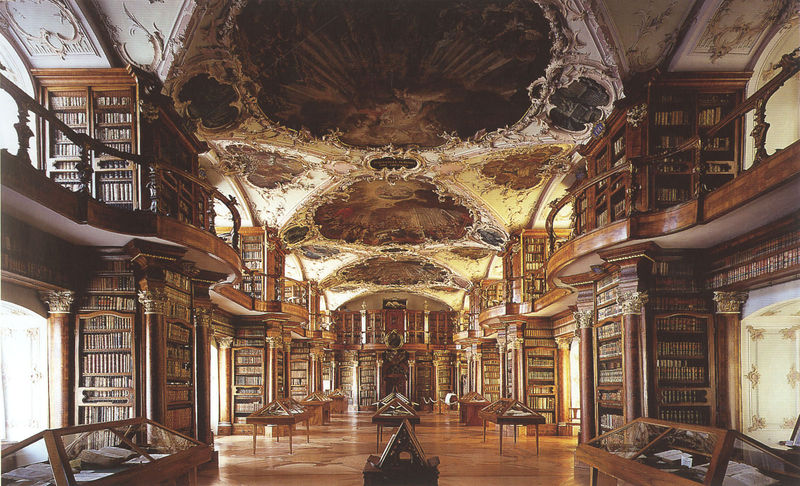
Titel: Bibliothek St. Gallen
Künstler: Peter Planung Thumb
Standort: St. Gallen, Benediktinerkloster (EU - CH)
Schlagwörter: gemälde, fenster, holz, licht, säule, säulen, tisch, tische, malerei, regal, barock, präsentation, innenraum, boden, gold, decke, rokoko, schwung, bücher, parkett, empore, saal, lesen, verzierung, stuck, geländer, galerie, foto, fotografie, gewölbe, buch, bayern, kloster, palast, balustrade, pracht, vitrine, pult, kapitell, photo, ausstellung, bücherregal, bibliothek, bücherei, lesepult, regale, sammlung, deckengemälde, fresko, museum, wunderkammer, dresden, korinthisch, bau, bücherschrank, bauwerk, deckenmalerei, vitrinen, manuskript, schaukästen, säuloe, escorial, lesepulte, nschuh, prachtbibliothek st. gallen bodleian renaissance